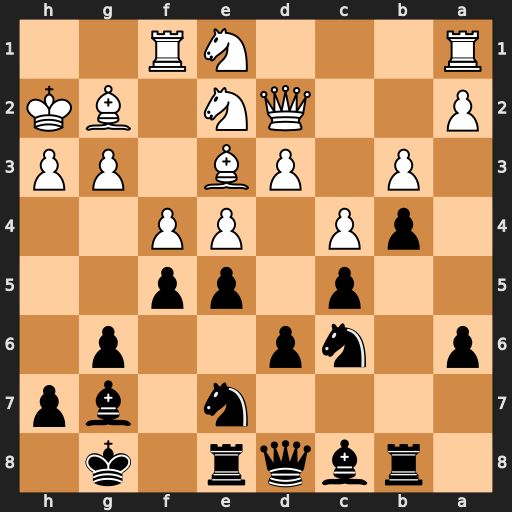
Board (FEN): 1rbqr1k1/4n1bp/p1np2p1/2p1pp2/1pP1PP2/1P1PB1PP/P2QN1BK/R3NR2
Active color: b
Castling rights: -
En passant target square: -
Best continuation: exf4 Bxf4 Bxa1